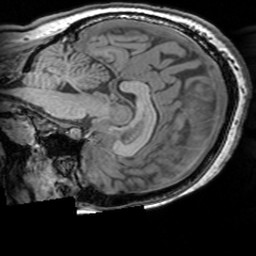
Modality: T1w
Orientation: sagittal
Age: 28
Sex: female
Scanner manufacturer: siemens
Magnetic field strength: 3 T
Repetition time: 1.63 s
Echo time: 0.00311 s